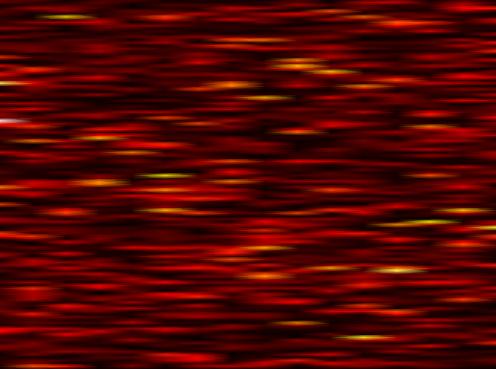
Label: OFDM